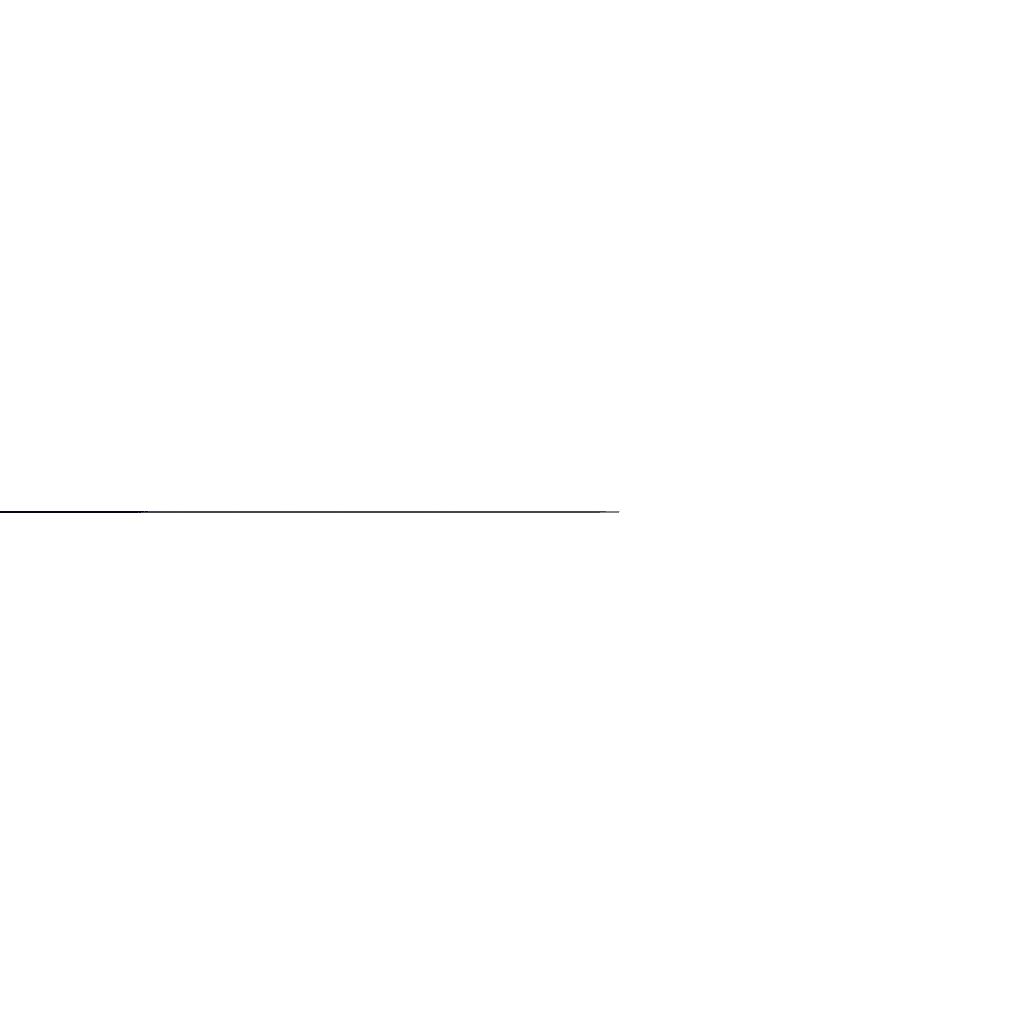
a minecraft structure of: Runaway